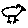
Label: bird